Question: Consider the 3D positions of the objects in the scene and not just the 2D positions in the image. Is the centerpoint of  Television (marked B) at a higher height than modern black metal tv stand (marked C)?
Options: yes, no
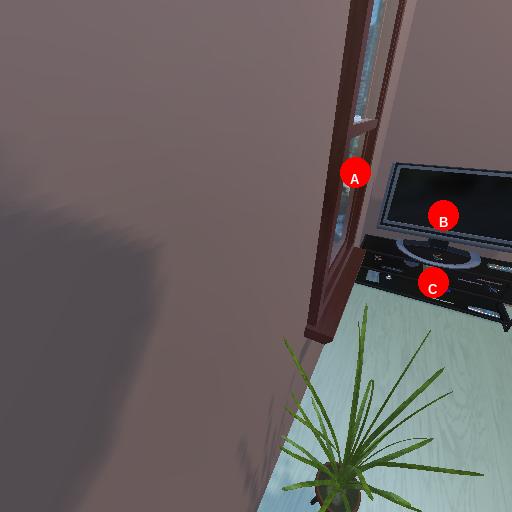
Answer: yes